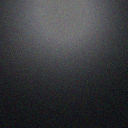
Screen state: off